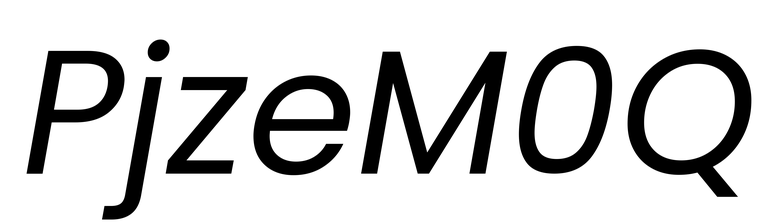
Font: Poppins-Italic